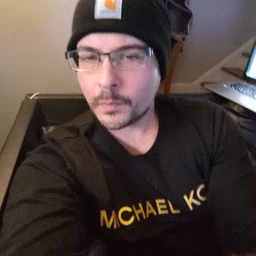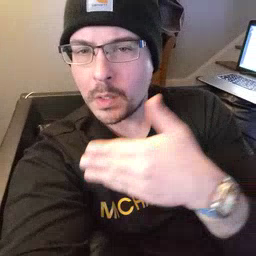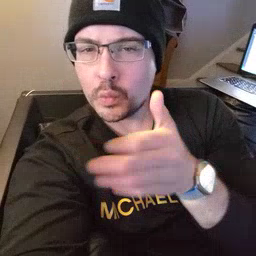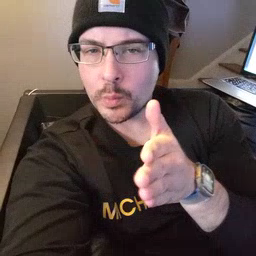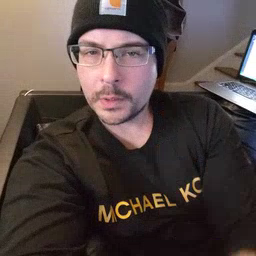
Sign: room